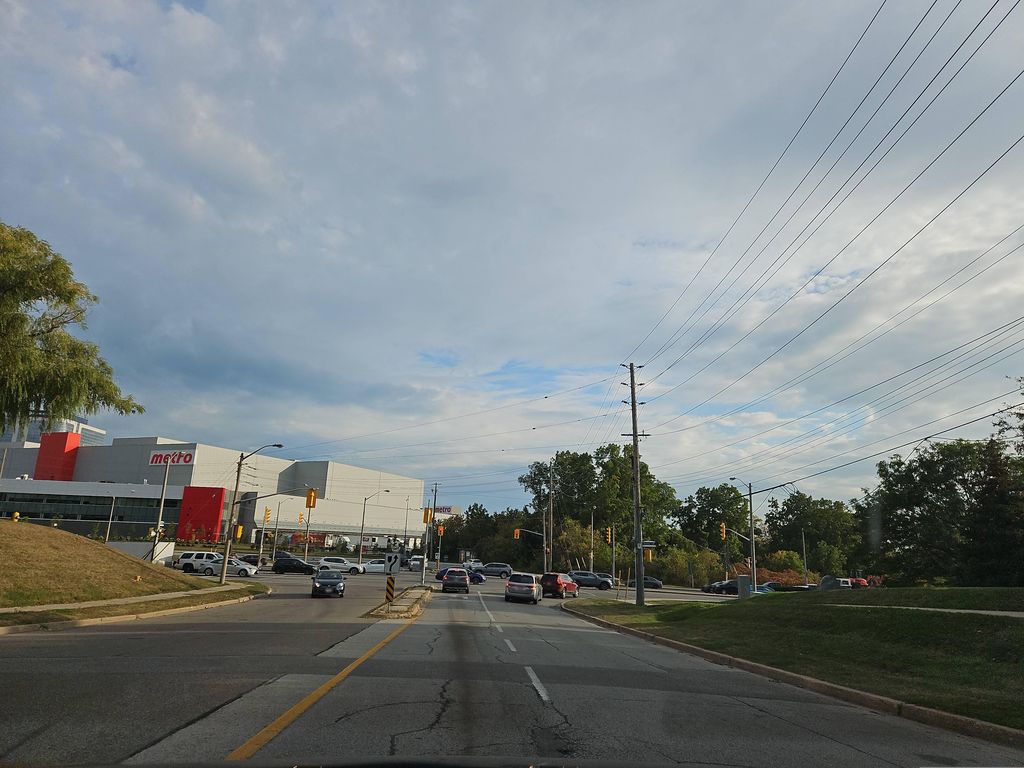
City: toronto